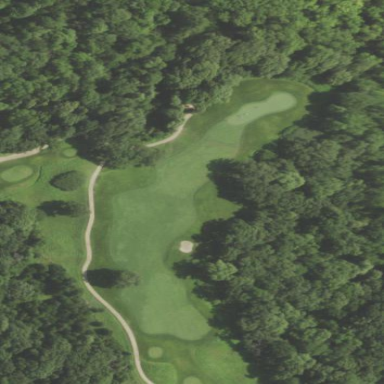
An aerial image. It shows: Area with grass used as rough in golf course.